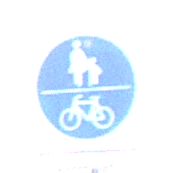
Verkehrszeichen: GemeinsamerGehUndRadweg
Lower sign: BesondereFahrzeugeUndTransportgueter7
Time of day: MorningAfternoon
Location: Outdoor (Nature)
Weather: PartlyCloudy
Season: NotSpecified
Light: Natural